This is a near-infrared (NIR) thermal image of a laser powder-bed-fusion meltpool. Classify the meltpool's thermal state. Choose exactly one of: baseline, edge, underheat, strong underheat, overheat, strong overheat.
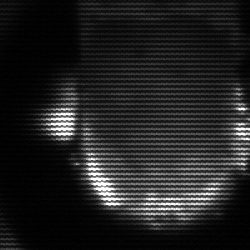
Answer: baseline